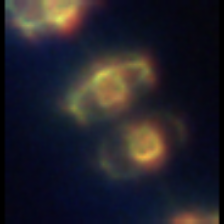
Taxon: Stephanopyxis
Group: Diatoms